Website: bh-photo
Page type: store-pickup
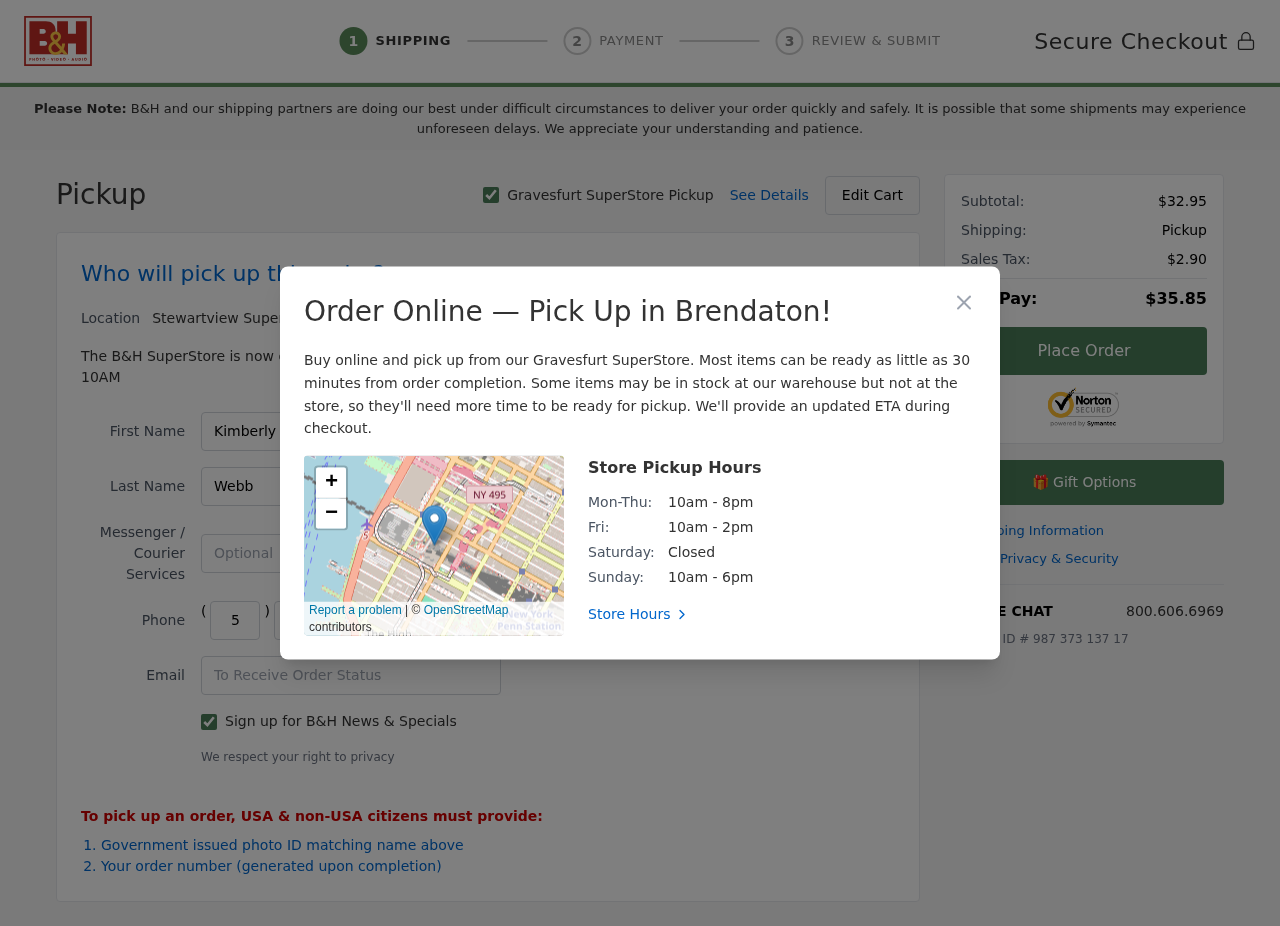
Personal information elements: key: PII_CITY
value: Gravesfurt
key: PII_CITY2
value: Stewartview
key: PII_CITY3
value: Brendaton
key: PII_EMAIL
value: kimberlywebb@yahoo.com
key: PII_FIRSTNAME
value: Kimberly
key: PII_LASTNAME
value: Webb
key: PII_PHONE_AREA
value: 583
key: PII_PHONE_PREFIX
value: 650
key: PII_PHONE_SUFFIX
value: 5970
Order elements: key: ORDER_SUBTOTAL
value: $32.95
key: ORDER_TAX
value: $2.90
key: ORDER_TOTAL
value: $35.85
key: ORDER_ID
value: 987 373 137 17